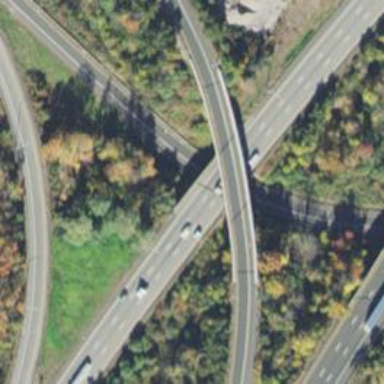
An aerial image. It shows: Bridge over motorway.